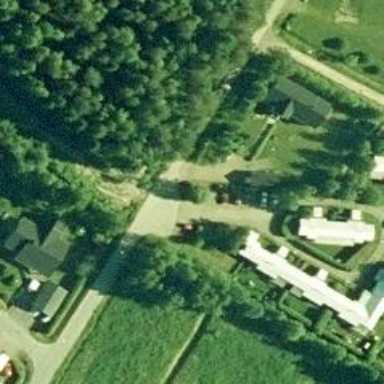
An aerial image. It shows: Turning circle on the road.